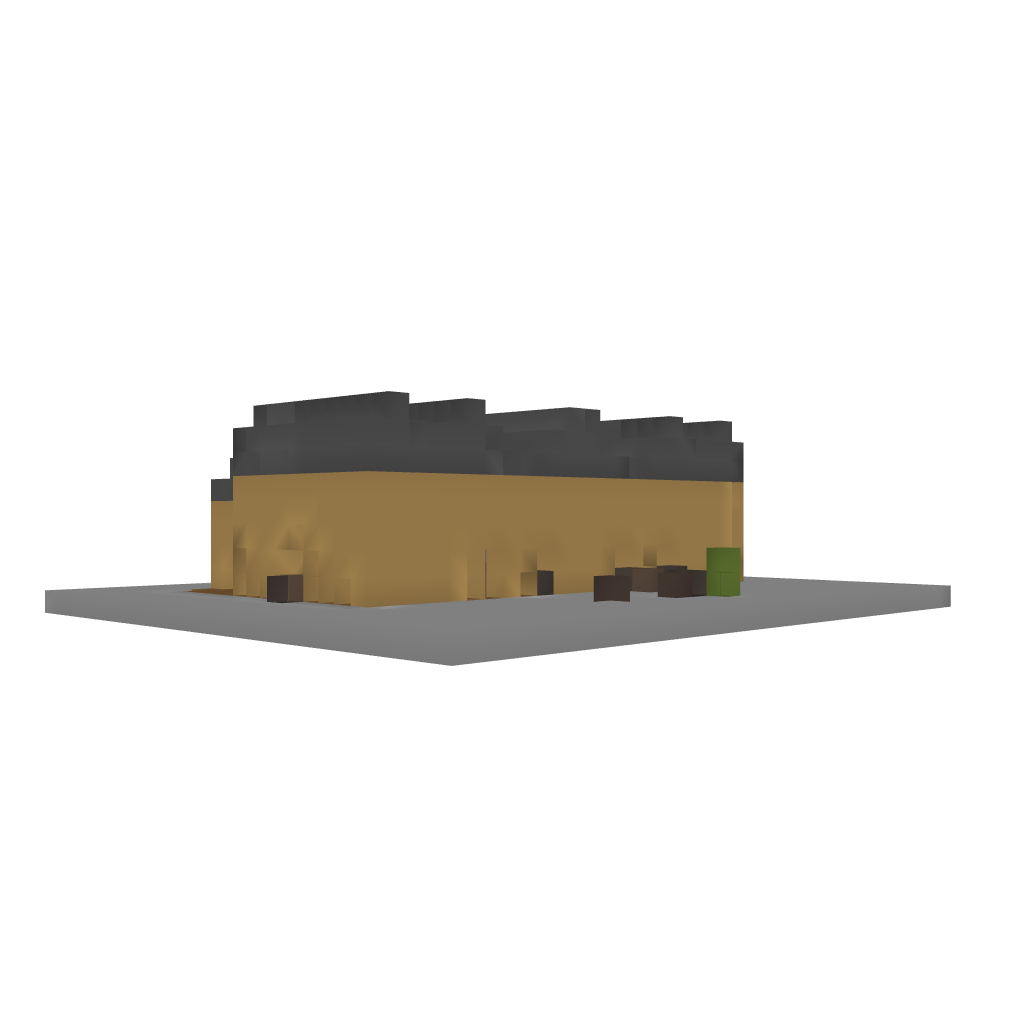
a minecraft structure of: minecart station by zerte